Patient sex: F
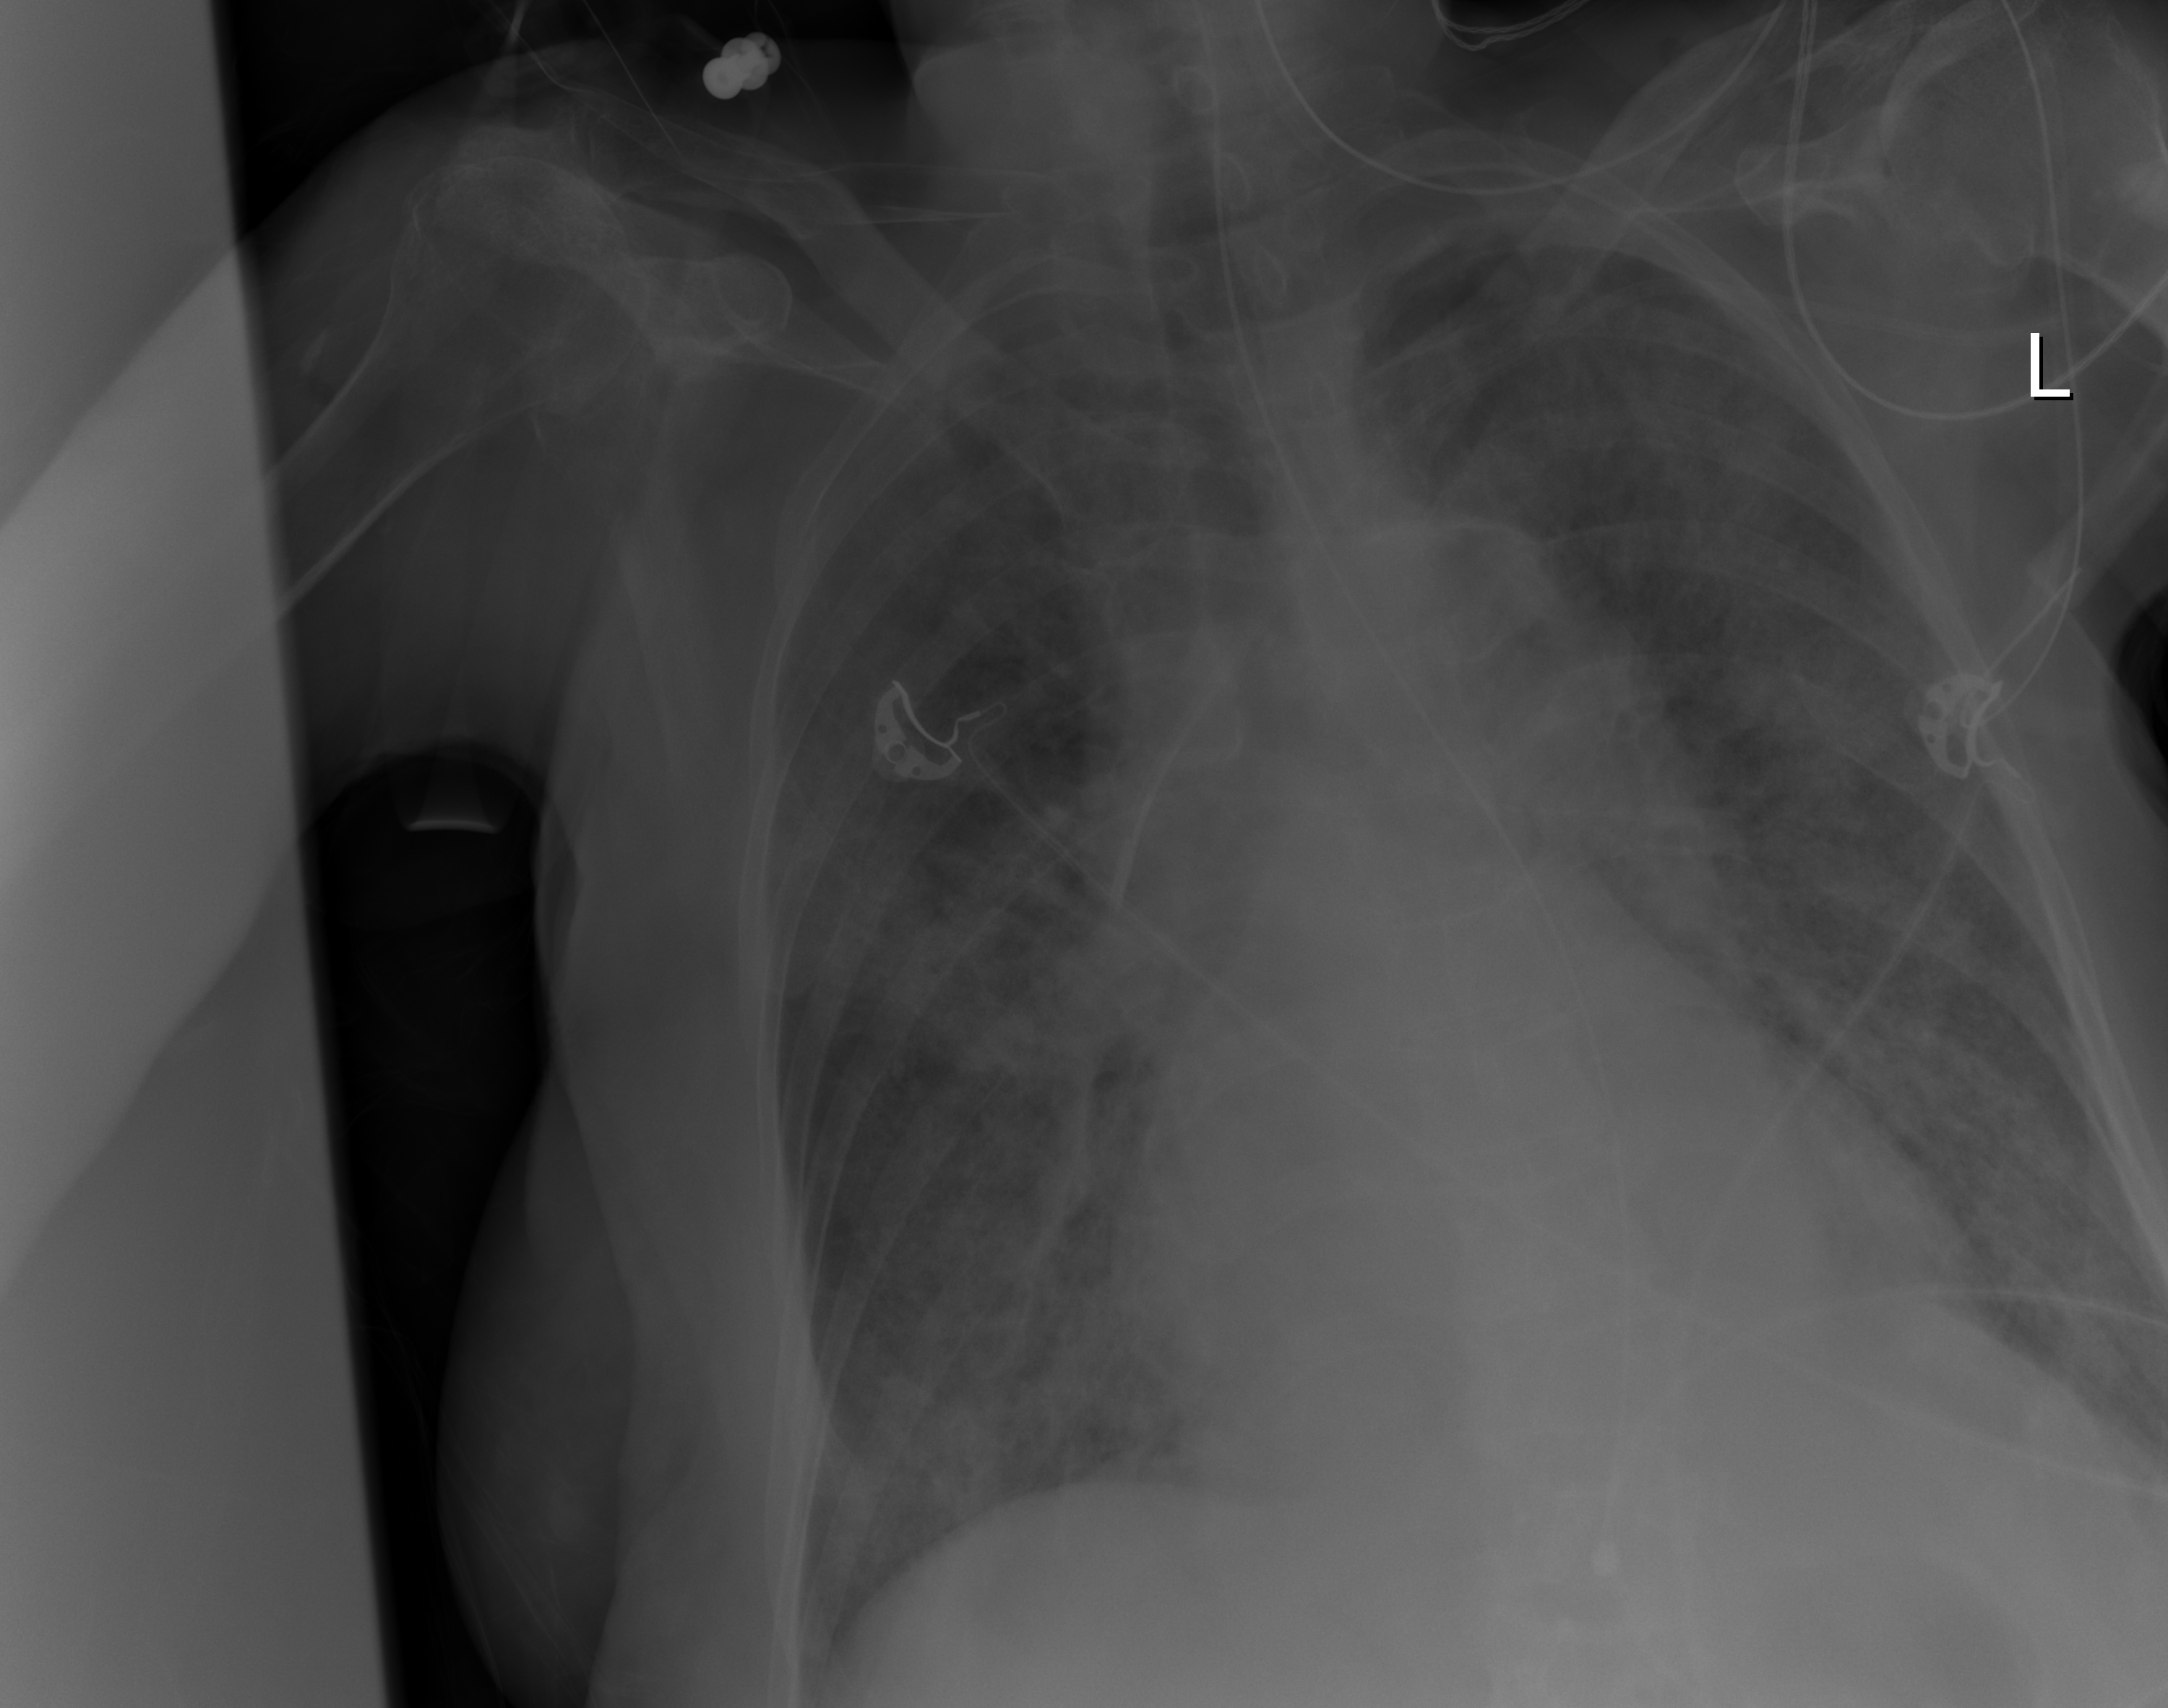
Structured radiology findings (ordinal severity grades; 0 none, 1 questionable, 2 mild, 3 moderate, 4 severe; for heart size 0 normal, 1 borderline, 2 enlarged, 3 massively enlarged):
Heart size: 2
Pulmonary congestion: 3
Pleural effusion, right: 0
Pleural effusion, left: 2
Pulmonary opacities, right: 3
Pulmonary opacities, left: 3
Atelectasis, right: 3
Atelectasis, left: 3